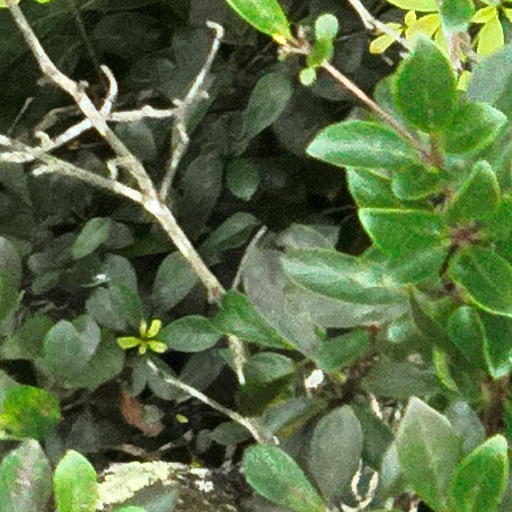
Species: Terminalia amazonia
GBIF accepted scientific name: Terminalia amazonica
Crown area (m\u00b2): 119.672